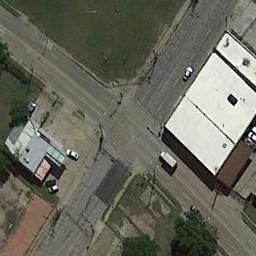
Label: intersection